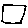
Label: square